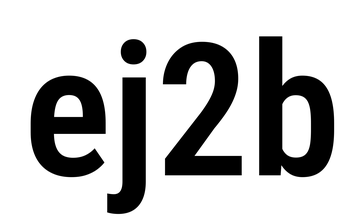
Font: Roboto_Condensed_SemiBold